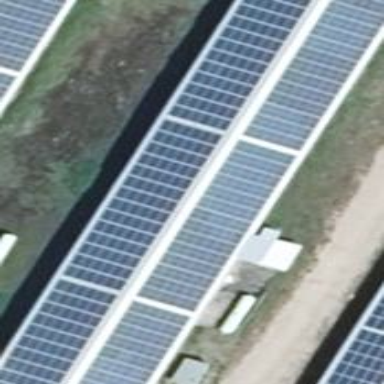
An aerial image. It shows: Solar photovoltaic panel generator producing electricity as small installation.